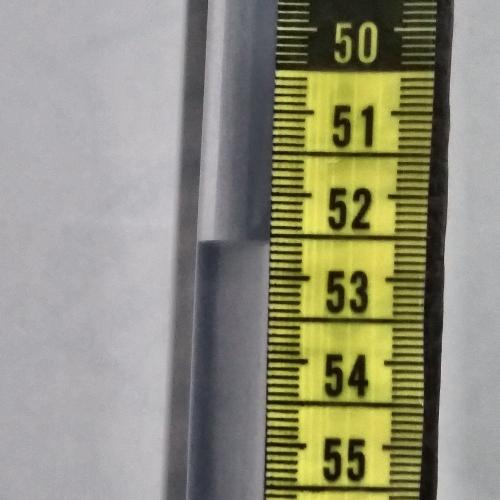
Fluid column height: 52.6 cm